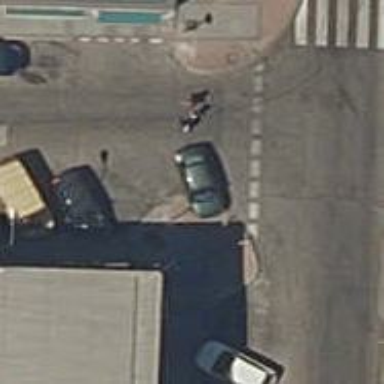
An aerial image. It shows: Marked crossing on the road with clear markings.